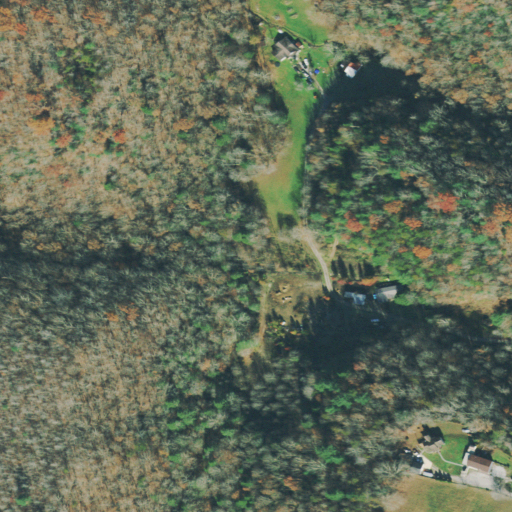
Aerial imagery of valley in Tennessee named Brickyard Hollow containing deciduous forest, mixed forest, open development, low intensity development, pasture, and medium intensity development